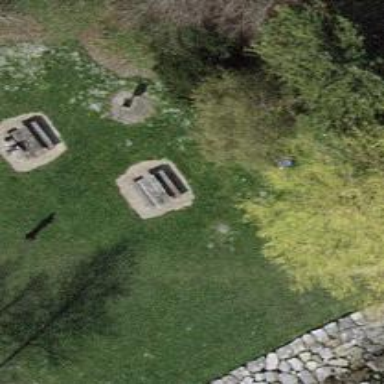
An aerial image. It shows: Picnic table located in leisure land area.